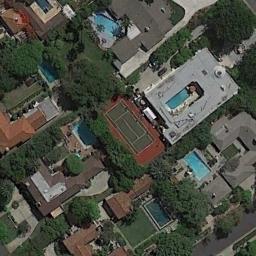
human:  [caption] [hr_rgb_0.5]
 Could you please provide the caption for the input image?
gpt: The tennis court is on the grass next to some buildings and trees .

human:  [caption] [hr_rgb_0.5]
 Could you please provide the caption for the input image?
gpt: Tennis court and swimming pool in the middle of a residential area surrounded by trees .

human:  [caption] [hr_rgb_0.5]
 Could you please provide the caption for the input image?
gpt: The tennis court was shaded by a large tree .

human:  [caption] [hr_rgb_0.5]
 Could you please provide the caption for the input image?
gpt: There are many buildings of different shapes beside the tennis courts .

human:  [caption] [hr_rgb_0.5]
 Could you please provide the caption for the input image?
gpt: There are many green trees and buildings around the tennis court .